Interaction volume radius: 5 \u00c5
Interaction volume height: 40 \u00c5
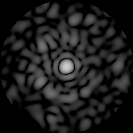
Disorder parameter: 0.8247